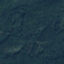
Land use / land cover: Forest